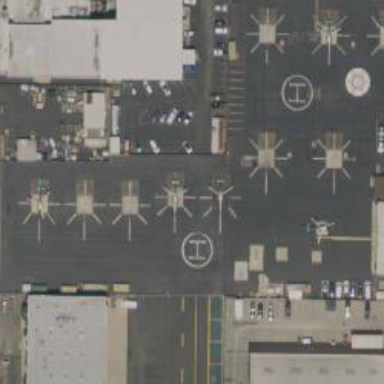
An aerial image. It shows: Image of helipad at airport.